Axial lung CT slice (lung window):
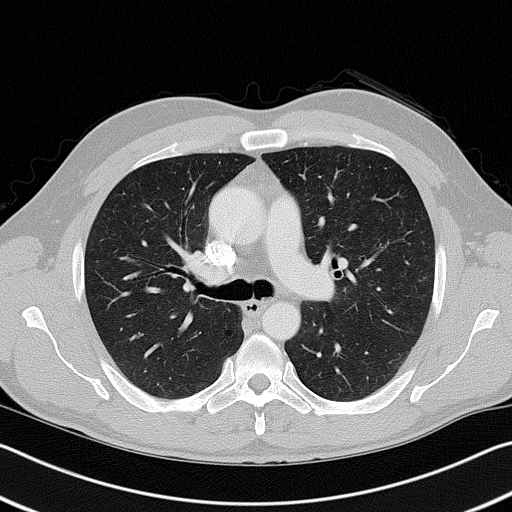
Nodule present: no